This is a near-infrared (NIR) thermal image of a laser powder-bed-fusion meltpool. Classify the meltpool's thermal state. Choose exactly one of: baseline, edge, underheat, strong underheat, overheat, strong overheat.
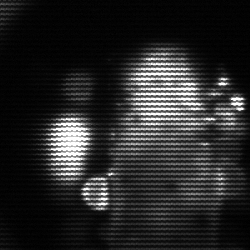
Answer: strong underheat